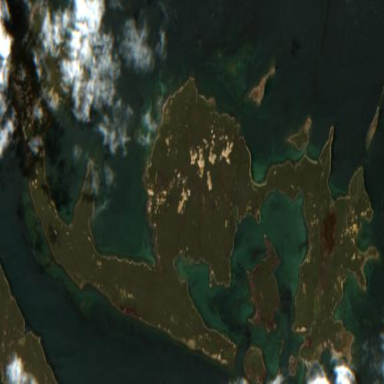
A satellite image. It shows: Island with natural coastline.